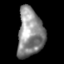
Tissue: skin
Cell type: Epithelial cells
Senescence score: 0.2846
Nuclear area (px): 1228
Mean DAPI intensity: 140.601